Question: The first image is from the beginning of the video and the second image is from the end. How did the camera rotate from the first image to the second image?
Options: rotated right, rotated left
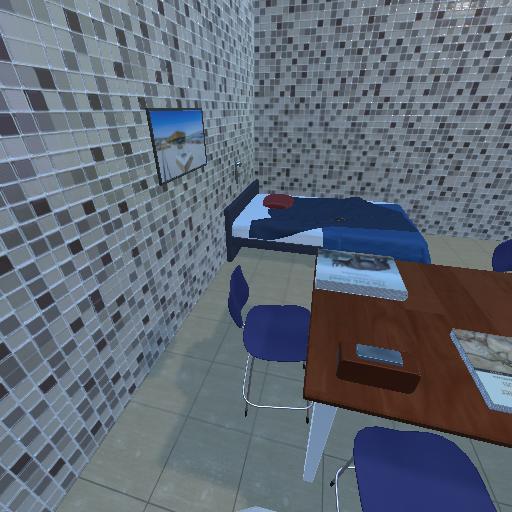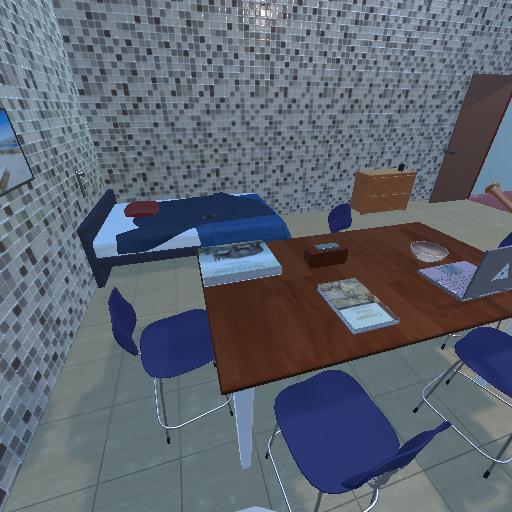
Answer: rotated right